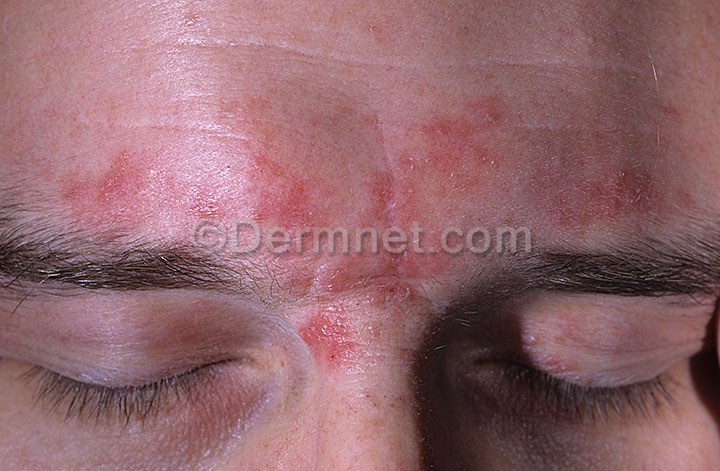
Disease: Acne and Rosacea Photos